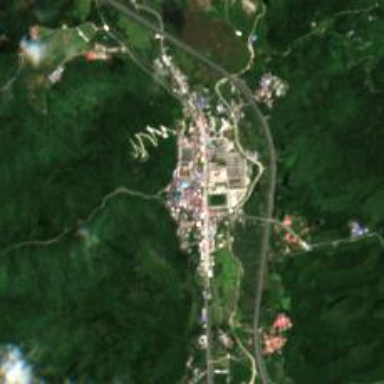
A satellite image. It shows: Ethnic township within town.